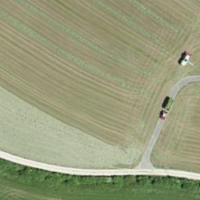
EUNIS habitat code: 52
Species observed at this site:
Sambucus racemosa
Urtica dioica